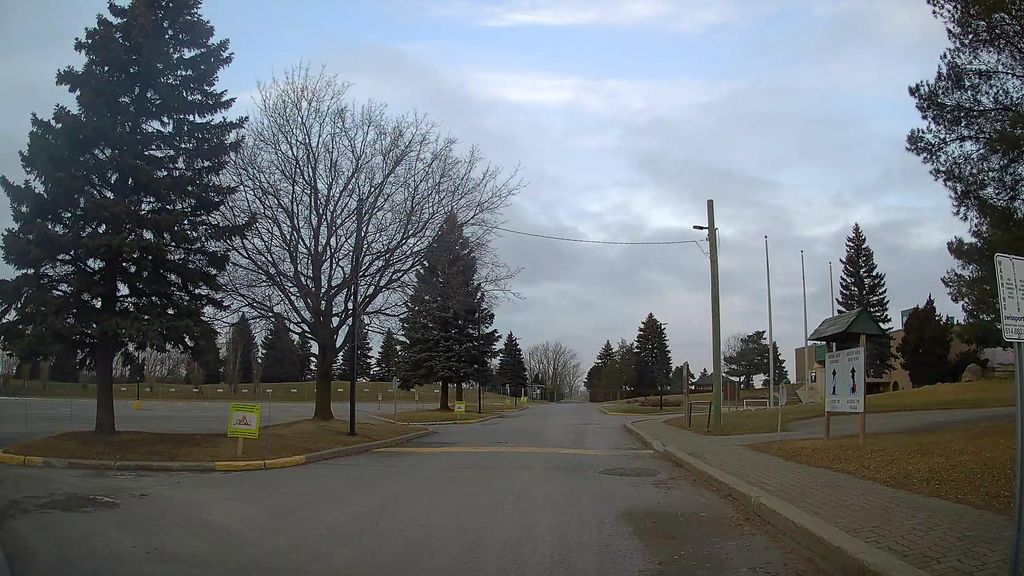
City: montreal